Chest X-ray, PA view. Patient: 57 years old, sex M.
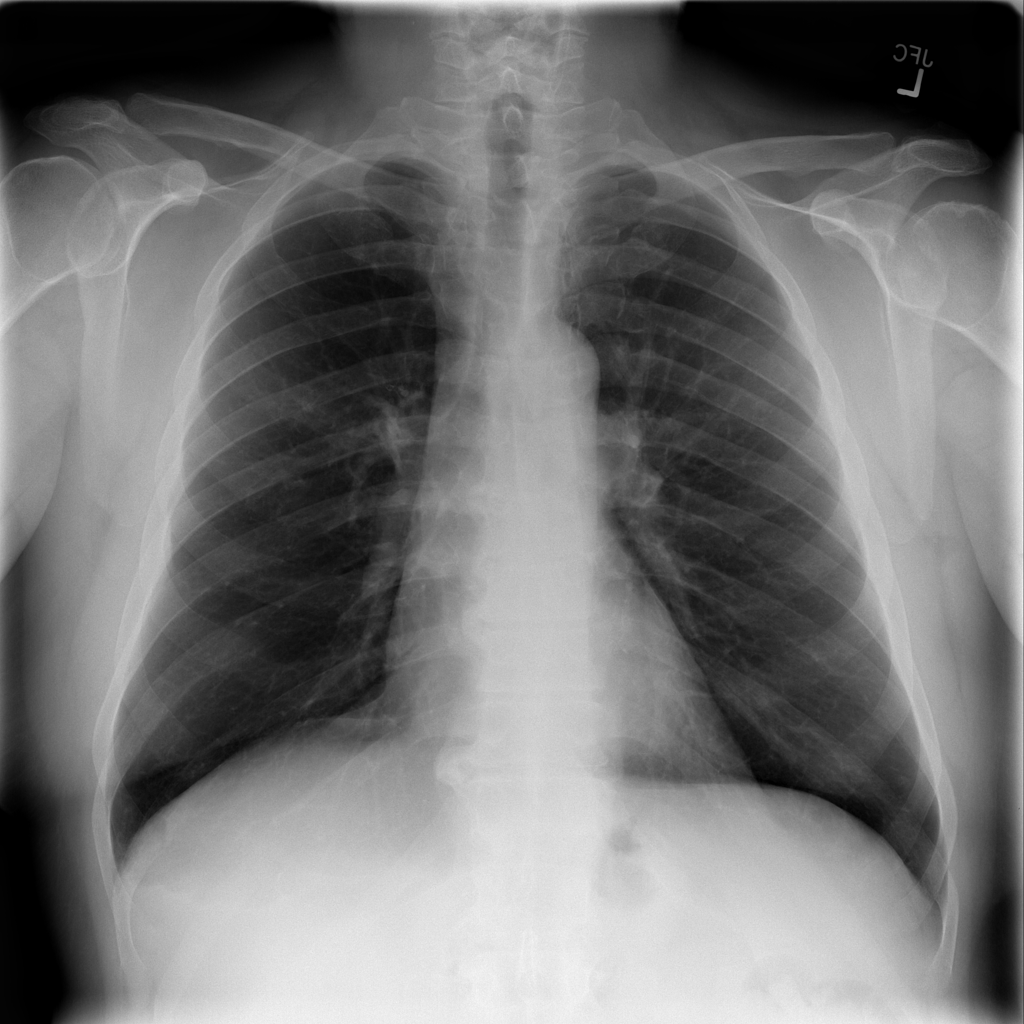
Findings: No Finding